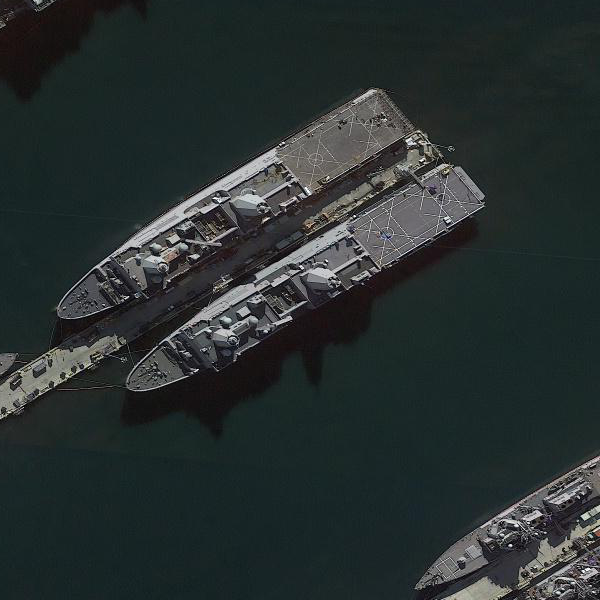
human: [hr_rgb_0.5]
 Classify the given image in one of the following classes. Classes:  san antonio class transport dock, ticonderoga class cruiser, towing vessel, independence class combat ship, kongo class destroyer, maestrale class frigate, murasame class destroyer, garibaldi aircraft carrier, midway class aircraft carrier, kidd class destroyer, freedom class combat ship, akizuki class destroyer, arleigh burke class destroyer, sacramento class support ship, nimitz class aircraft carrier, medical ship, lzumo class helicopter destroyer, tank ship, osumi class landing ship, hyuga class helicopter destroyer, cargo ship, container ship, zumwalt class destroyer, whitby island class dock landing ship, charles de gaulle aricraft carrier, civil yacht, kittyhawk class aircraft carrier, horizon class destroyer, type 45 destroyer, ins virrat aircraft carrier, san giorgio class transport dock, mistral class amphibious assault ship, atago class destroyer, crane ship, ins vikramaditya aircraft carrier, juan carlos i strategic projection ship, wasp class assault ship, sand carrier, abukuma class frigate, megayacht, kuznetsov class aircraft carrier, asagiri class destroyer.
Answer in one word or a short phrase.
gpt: San Antonio class transport dock